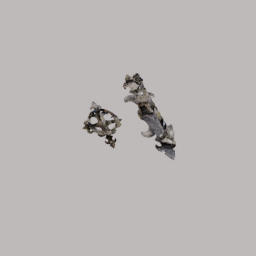
Label: mechanical